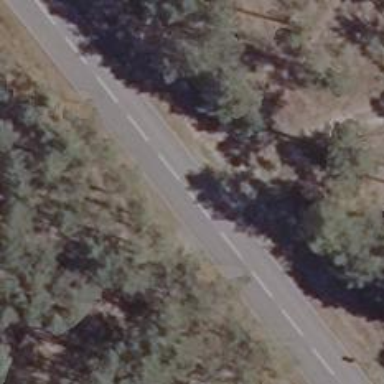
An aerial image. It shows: Asphalt road classified as tertiary.